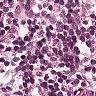
Metastatic tissue present: no